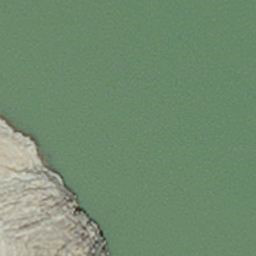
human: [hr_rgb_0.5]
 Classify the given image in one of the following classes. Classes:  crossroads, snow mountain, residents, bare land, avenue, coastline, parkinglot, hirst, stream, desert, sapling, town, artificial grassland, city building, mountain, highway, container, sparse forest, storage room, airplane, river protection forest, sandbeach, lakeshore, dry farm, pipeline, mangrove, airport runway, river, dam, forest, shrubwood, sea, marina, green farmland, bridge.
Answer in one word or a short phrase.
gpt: hirst